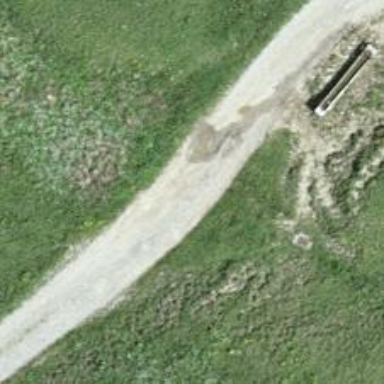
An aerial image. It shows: Unclassified road with grade 1 track type.